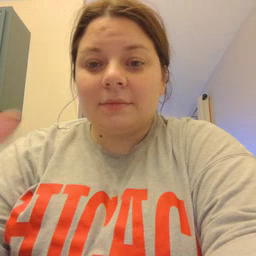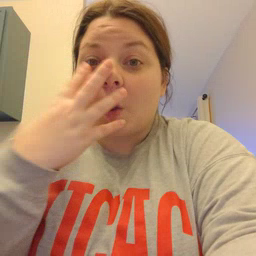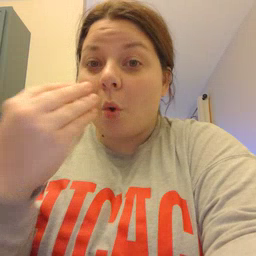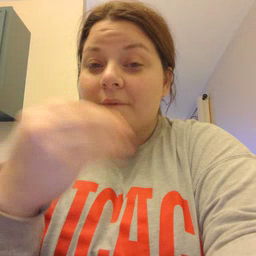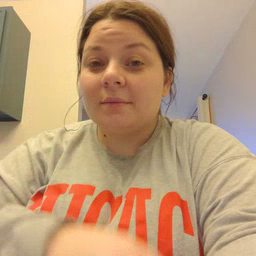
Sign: wolf